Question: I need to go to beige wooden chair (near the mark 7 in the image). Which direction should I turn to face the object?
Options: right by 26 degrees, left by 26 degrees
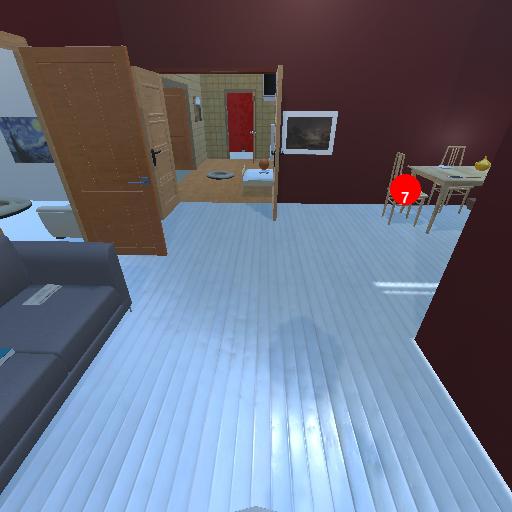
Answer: right by 26 degrees